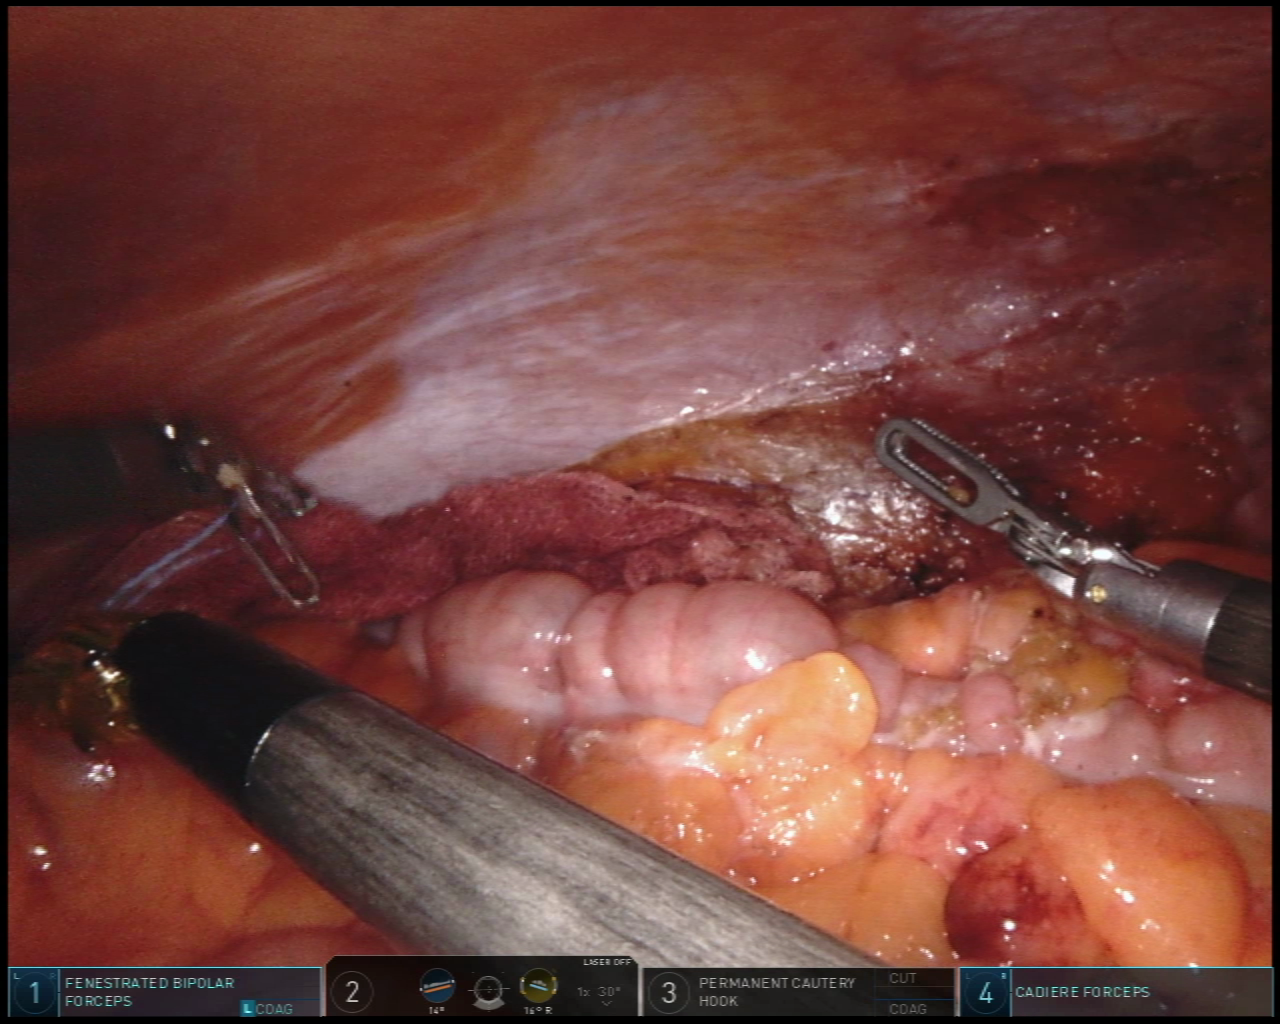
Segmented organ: abdominal_wall
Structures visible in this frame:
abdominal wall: yes
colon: yes
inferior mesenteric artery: no
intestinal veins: no
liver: no
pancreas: no
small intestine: no
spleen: no
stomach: no
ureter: no
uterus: no
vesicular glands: no